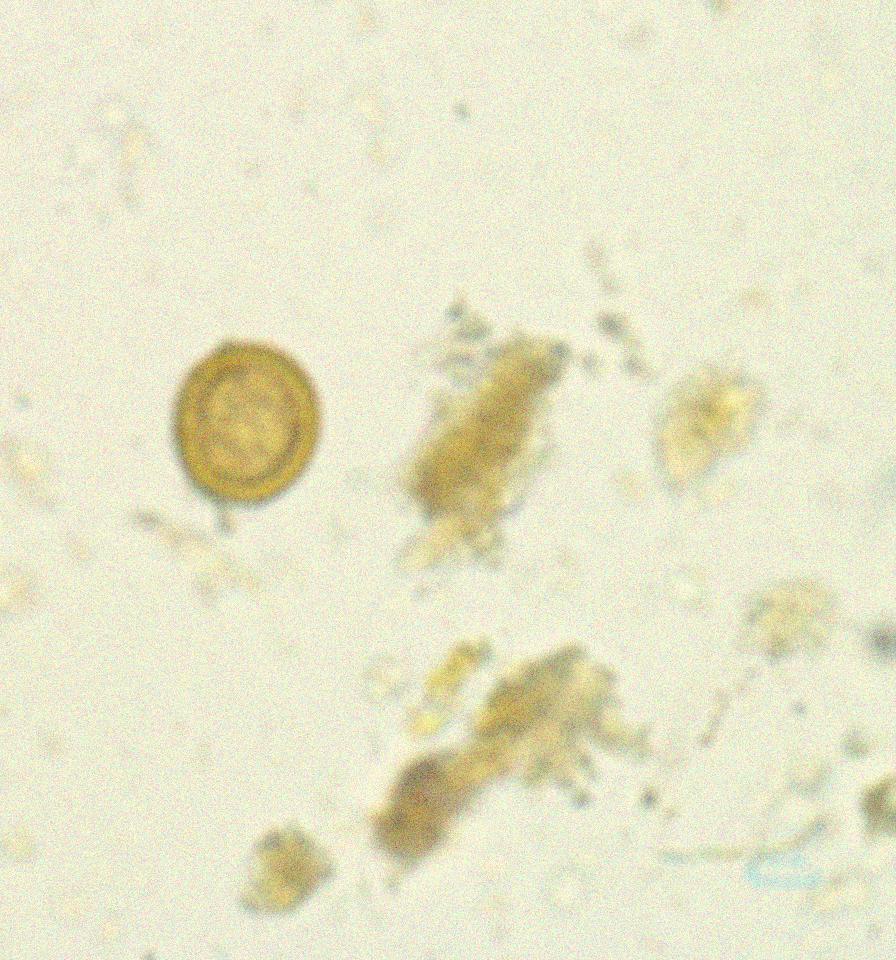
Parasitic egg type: Taenia spp. egg